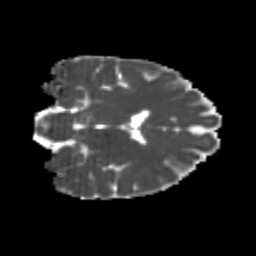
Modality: MD
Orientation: coronal
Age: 24
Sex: female
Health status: healthy
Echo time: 0.074 s